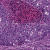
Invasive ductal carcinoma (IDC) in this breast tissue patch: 1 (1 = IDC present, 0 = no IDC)